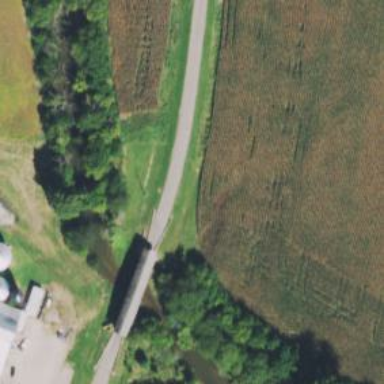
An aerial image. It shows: Covered bridge over unclassified road.